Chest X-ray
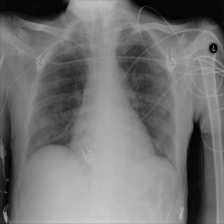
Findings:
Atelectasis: negative
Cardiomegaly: negative
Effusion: negative
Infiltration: positive
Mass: negative
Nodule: negative
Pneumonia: negative
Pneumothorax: negative
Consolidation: negative
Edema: negative
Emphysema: negative
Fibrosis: negative
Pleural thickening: negative
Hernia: negative